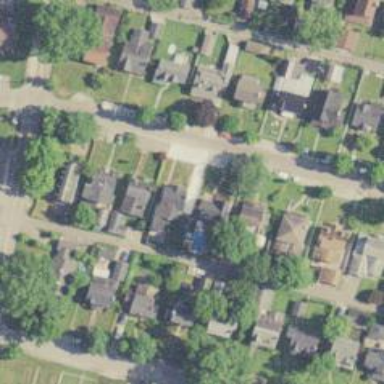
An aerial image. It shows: Alley classified as service road.